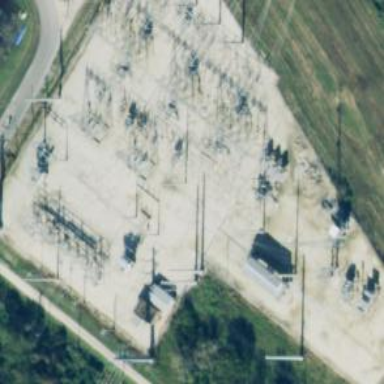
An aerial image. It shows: Outdoor power substation enclosed by fence. The substation operates at the transmission level.